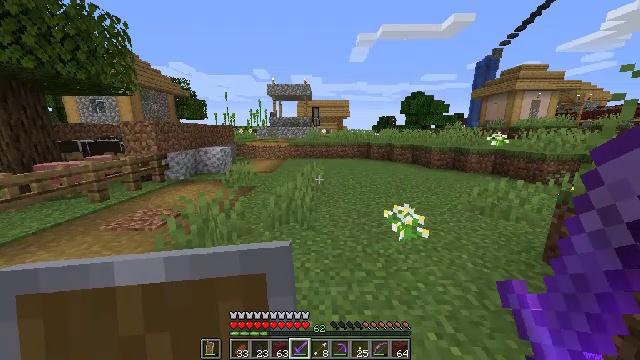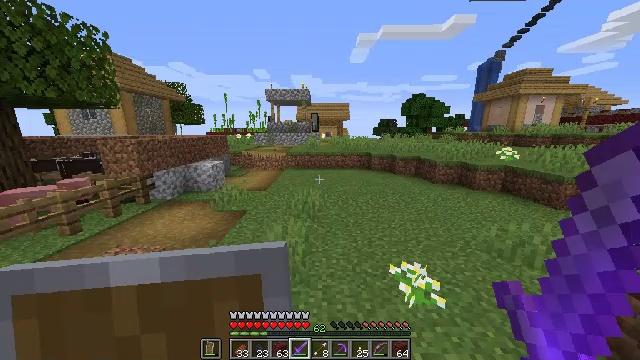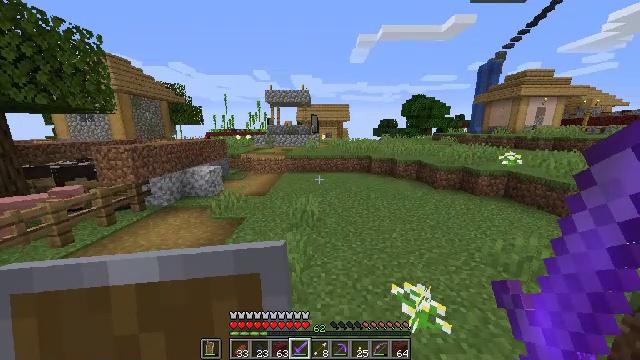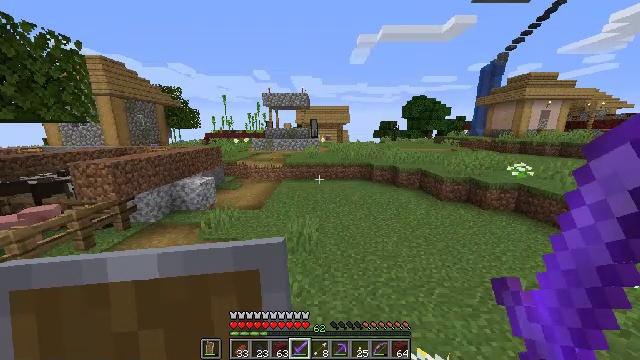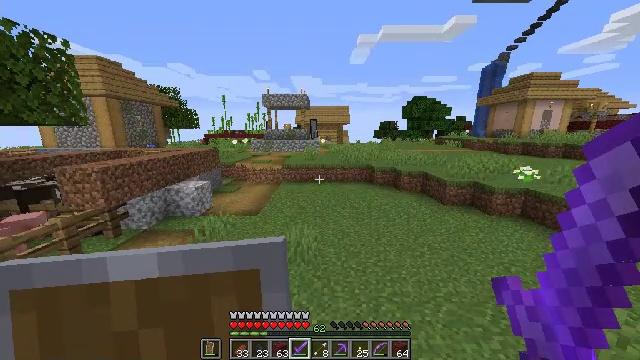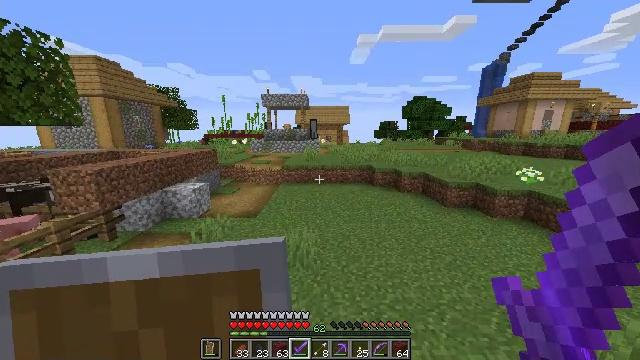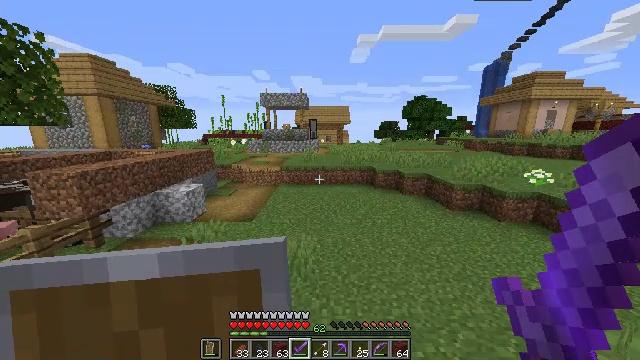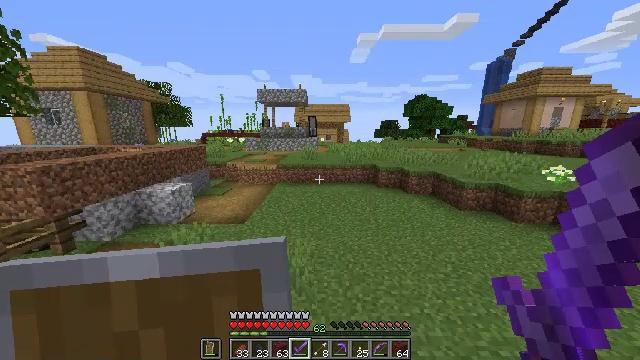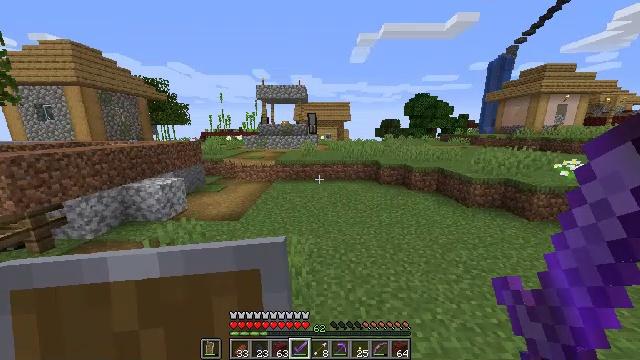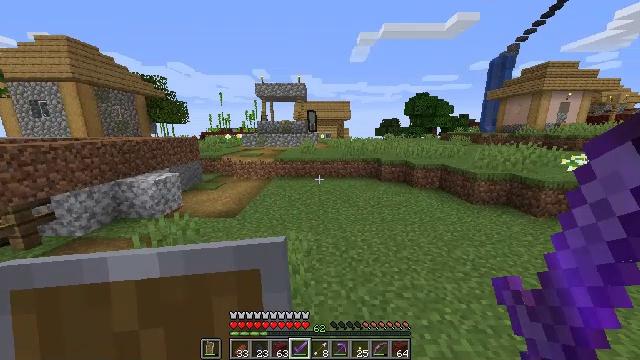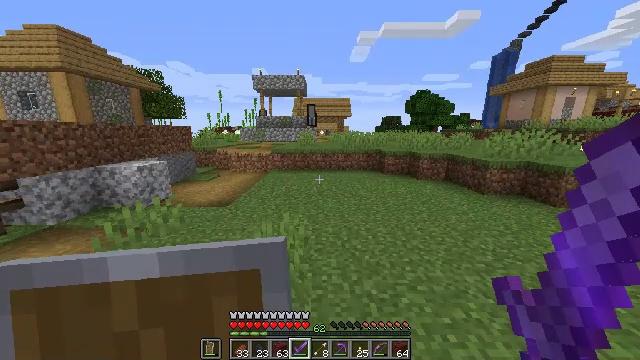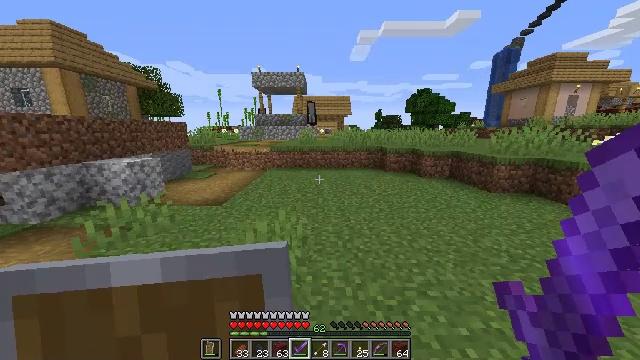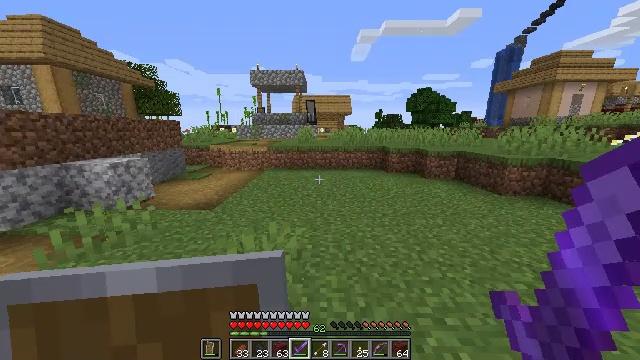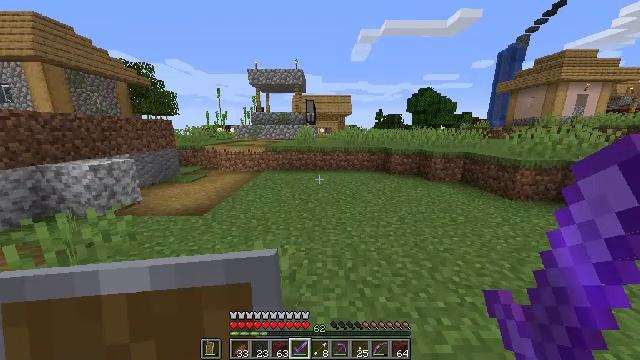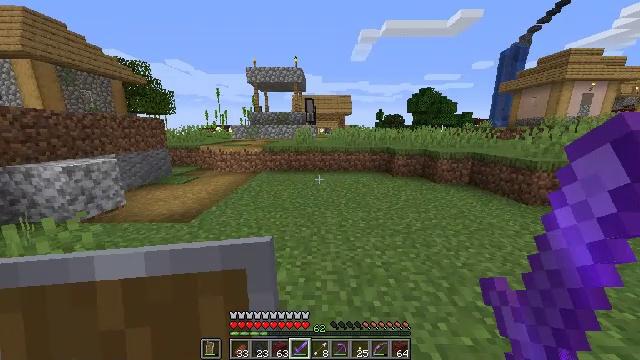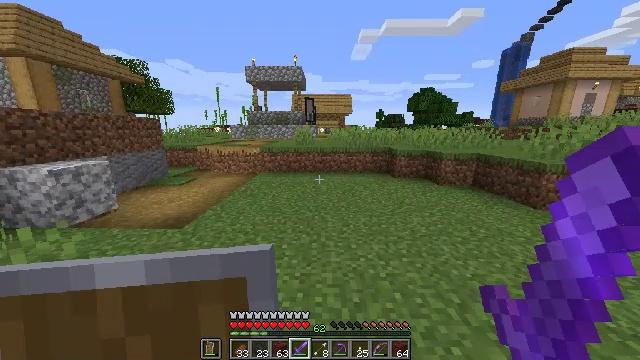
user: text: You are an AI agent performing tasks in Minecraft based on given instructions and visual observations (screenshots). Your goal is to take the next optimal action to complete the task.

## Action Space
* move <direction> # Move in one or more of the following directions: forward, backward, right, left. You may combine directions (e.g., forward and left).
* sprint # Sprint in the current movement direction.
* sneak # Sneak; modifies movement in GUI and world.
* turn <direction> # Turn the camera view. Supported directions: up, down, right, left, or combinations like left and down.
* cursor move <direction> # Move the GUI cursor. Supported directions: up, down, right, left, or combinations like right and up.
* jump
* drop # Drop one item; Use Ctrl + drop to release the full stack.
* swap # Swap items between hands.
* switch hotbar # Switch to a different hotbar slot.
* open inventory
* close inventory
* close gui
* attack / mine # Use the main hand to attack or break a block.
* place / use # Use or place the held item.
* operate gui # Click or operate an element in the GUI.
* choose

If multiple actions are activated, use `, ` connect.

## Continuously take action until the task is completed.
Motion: motion action
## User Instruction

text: Create an ender eye with blaze powder and ender pearl.
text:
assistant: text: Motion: move forward
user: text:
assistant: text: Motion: move forward
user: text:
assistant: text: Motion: move forward
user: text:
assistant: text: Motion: move forward
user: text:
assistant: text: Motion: move forward
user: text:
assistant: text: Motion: move forward
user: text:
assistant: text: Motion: move forward
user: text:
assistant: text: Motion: move forward
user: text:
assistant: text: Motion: move forward
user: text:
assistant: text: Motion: move forward
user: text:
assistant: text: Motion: move forward
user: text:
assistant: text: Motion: move forward
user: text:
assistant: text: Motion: move forward
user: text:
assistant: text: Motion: move forward
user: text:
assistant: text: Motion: move forward
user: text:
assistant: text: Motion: move forward and move right
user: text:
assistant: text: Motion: move forward and move right
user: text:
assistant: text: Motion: move forward and move right
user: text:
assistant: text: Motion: move forward and move right
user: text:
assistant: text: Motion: move forward and move right
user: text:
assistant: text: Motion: move forward
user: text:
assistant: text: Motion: move forward
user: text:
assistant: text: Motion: move forward
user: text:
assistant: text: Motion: move forward
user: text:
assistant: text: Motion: move forward
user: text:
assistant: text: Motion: move forward
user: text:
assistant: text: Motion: move forward
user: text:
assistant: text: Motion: move forward
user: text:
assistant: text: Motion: move forward
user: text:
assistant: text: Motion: move forward